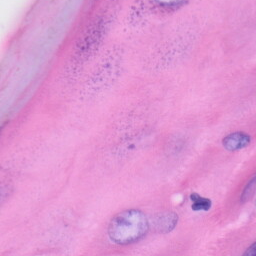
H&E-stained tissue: Skin